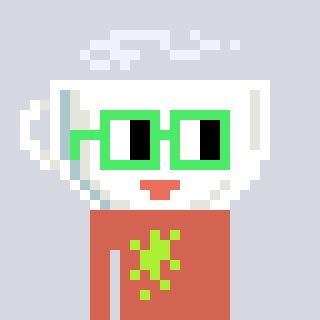
a pixel art character with square light green glasses, a mug-shaped head and a peachy-colored body on a cool background